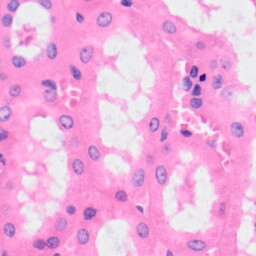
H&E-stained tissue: Kidney